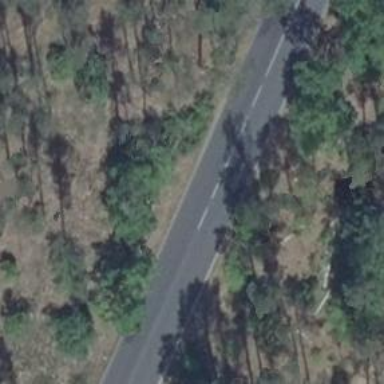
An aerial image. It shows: Tertiary road with asphalt surface.